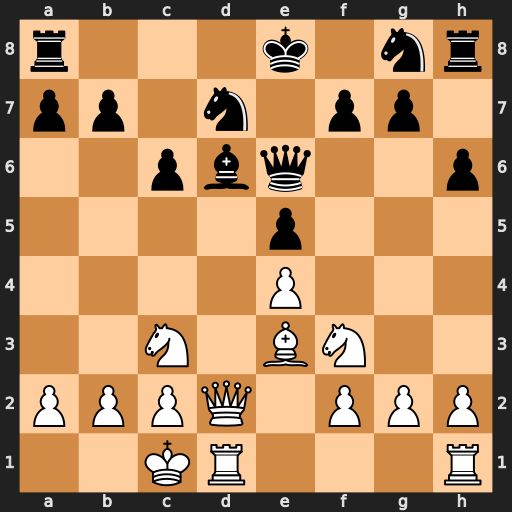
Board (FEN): r3k1nr/pp1n1pp1/2pbq2p/4p3/4P3/2N1BN2/PPPQ1PPP/2KR3R
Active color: w
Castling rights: kq
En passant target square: -
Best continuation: Qxd6 Qxd6 Rxd6